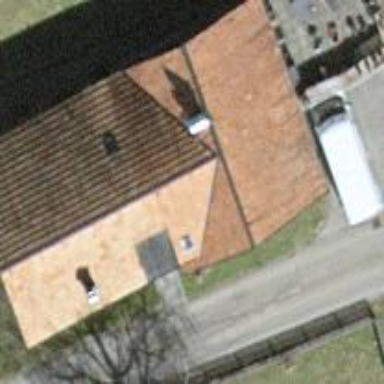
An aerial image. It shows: Simple house.